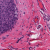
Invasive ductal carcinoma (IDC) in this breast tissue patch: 0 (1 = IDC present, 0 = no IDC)